Question: Hello I am trying to develop web site with this layout:

My main goal is to make this site non-scrollable and to scale div's acording to screen size, so if I run it on pc in fullscreen and on TV in fullscreen I don't want it to be non-proportional.
I can't figure out how to get these div's clip to bottom/top/sides but still have this div in middle same size for every screen size.
These 4 div's that clip on sides and bottom/top should have width and height in percentages but this div that should be in middle should have 800x600px width/height.
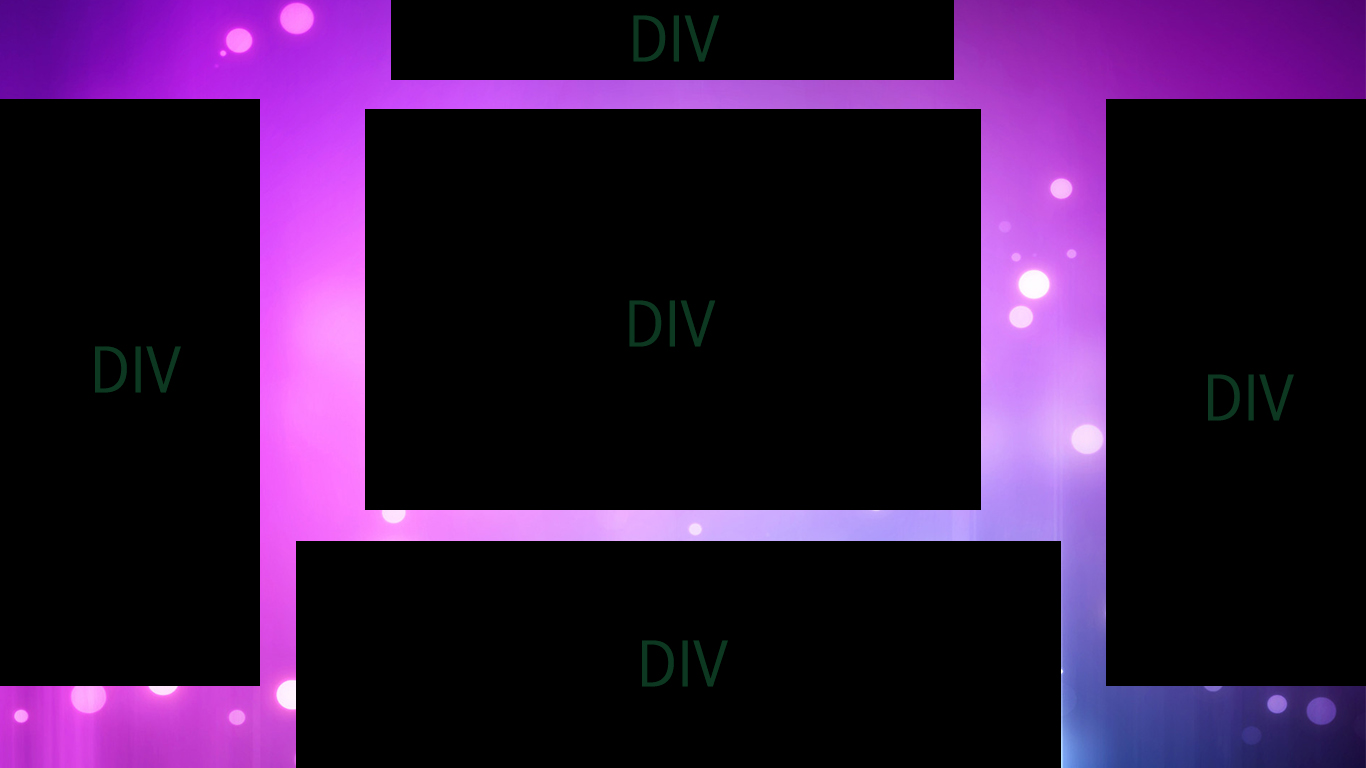
Answer: You can use 'position: absolute' or 'position: fixed' to clip those divs on the sides of the screen, and just give them percentage width/height.
'''
.left {
position: absolute;
top: 10%;
left: 0;
width: 20%;
height: 80%;
}
.right {
position: absolute;
top: 10%;
right: 0;
width: 20%;
height: 80%;
}
.top {
position: absolute;
top: 0;
left: 33%;
width: 33%;
height: 10%;
}
.bottom {
position: absolute;
bottom: 0;
left: 24%;
width: 50%;
height: 20%;
}
.center {
position: absolute;
width: 800px;
height: 600px;
margin-top: -300px;
mergin-left: -400px
}
'''
Note: I was just making estimations as to the values of the percentages used, but for the center div, its top and left margins should be negative of the half of the value of its height and width, respectively.